Question: Getting my head around node.js and have developed a simple service:
'''
// set up ======================================================================
var express = require('express');
var app = express(); // create our app w/ express
var port = process.env.PORT || 8080; // set the port
var bodyParser = require('body-parser');
//var methodOverride = require('method-override')
app.use(bodyParser.json());
app.use(bodyParser.urlencoded({extended: true}));
app.use(function (req, res, next) {
//the code hits this point!
var data = '';
req.on('data', function (chunk) {
data += chunk;
});
req.on('end', function () {
req.rawBody = data;
next();
});
//console.log(data);
});
//app.use(methodOverride());
// routes ======================================================================
require('./routes.js')(app);
// listen (start app with node server.js) ======================================
app.listen(port);
console.log("App listening on port " + port);
'''
routes.js
'''
var _ = require('underscore');
module.exports = function (app) {
app.post('/', function (req, res) {
var Validator = require('jsonschema').Validator;
var v = new Validator();
var jso = req.rawBody;
var newjso = JSON.parse(req.rawBody);
var schema={
"description": "A payload",
"type": "object"
};
var result = v.validate(newjso,schema);
console.log('----------------------payload--------------------------------------')
console.log(newjso);
console.log('------------------end payload--------------------')
if (result.errors.length > 0) {
res.setHeader('content-type', 'application/json');
res.status(400);
res.json({
"error": "Could not decode request: JSON parsing failed"
});
console.log('------------------ERROR!!!--------------------')
}
else
{
var resp = _.filter(_.where(newjso.payload, {drm: true}), function (item) {
return item.episodeCount > 0
});
var newArray = [];
resp.forEach(function (item) {
var newItem = _.pick(item, 'image', 'slug', 'title');
newItem.image = _.propertyOf(newItem.image)('showImage');
newArray.push(newItem);
})
res.setHeader('content-type', 'application/json');
res.status(200);
res.json({response: newArray});
}
})
}
'''
When I post this or any other json to postman:
'''
{
"payload": [
{
}]
}
'''
It looks like it is timing out when the Contenttypeheader = application/json is specified. Why is it timing out and how can I fix this in my node.js program?

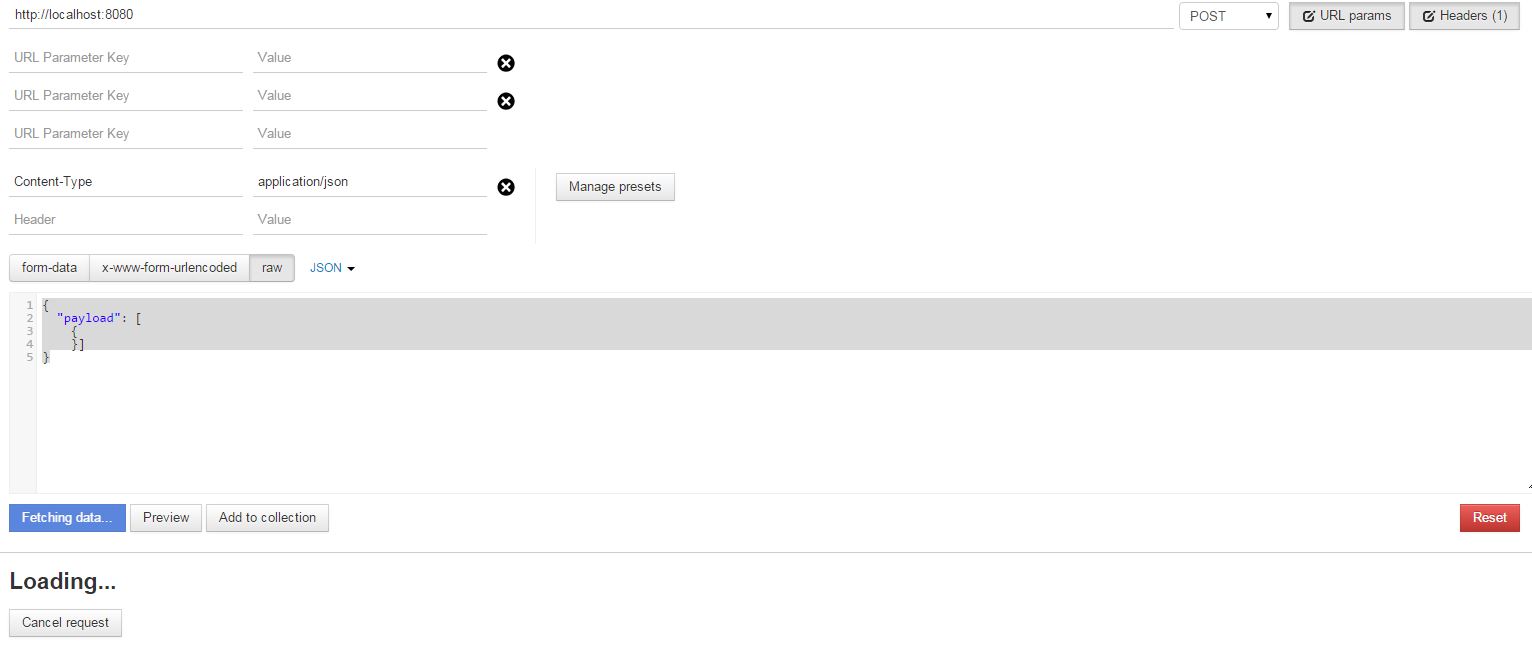
Answer: It's because 'bodyParser.json()' has already parsed the entirety of the request, so 'end' will never fire in your custom middleware. Again, I don't see why you are trying to capture the raw request when all you are doing is passing it to 'JSON.parse()', which is what 'bodyParser.json()' already does.